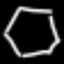
Label: octagon